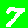
Digit: 7